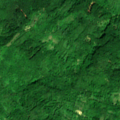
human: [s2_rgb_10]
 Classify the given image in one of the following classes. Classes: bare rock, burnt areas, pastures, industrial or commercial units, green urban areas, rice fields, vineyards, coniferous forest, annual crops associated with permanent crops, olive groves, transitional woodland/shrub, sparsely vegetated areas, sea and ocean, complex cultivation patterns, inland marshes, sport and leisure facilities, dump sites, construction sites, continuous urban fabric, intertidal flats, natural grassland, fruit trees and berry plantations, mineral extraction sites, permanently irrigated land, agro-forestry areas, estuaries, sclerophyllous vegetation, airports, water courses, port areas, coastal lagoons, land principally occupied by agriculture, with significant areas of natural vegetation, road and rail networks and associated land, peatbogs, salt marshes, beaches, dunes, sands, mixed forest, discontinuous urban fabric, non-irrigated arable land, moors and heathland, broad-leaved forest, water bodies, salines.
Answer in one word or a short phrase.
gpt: broad-leaved forest, transitional woodland/shrub